Question: I'm writing a Windows app in C# which has to interact with a Mac app (written in Cocoa). This app encrypts files in AES with CBC (IV, a key, salt, HMAC). I don't know a lot about encryption but I think that's what it does. The Cocoa library we use is <URL>.
Now text files are decrypted correctly, but other files (for example, a PNG file), end up corrupted (the correct file on the right, and the corrupted on the left, using UTF8 encoding, you can see there's a lot of diamonds with ?s):

I believe this is due to the encoding of the file, but I tried UTF8, Default, Unicode, ASCII... and the output files are always corrupted with different file sizes, being ASCII and the default encoding (UTF16 I believe) the closest in size.
This is the RNCryptor modified code I used:
'''
public byte[] Decrypt (byte[] encryptedBase64, string password)
{
PayloadComponents components = this.unpackEncryptedBase64Data (encryptedBase64);
if (!this.hmacIsValid (components, password)) {
return null;
}
byte[] key = this.generateKey (components.salt, password);
byte[] plaintextBytes = new byte[0];
switch (this.aesMode) {
case AesMode.CTR:
// Yes, we are "encrypting" here. CTR uses the same code in both directions.
plaintextBytes = this.encryptAesCtrLittleEndianNoPadding(components.ciphertext, key, components.iv);
break;
case AesMode.CBC:
plaintextBytes = this.decryptAesCbcPkcs7(components.ciphertext, key, components.iv);
break;
}
return plaintextBytes;
}
private byte[] decryptAesCbcPkcs7 (byte[] encrypted, byte[] key, byte[] iv)
{
var aes = Aes.Create();
aes.Mode = CipherMode.CBC;
aes.Padding = PaddingMode.PKCS7;
var decryptor = aes.CreateDecryptor(key, iv);
string plaintext;
using (MemoryStream msDecrypt = new MemoryStream(encrypted))
{
using (CryptoStream csDecrypt = new CryptoStream(msDecrypt, decryptor, CryptoStreamMode.Read))
{
using (StreamReader srDecrypt = new StreamReader(csDecrypt))
{
plaintext = srDecrypt.ReadToEnd();
}
}
}
return Encoding.UTF8.GetBytes(plaintext);
}
private PayloadComponents unpackEncryptedBase64Data (byte[] encryptedBase64)
{
List<byte> binaryBytes = new List<byte>();
binaryBytes.AddRange (encryptedBase64);
PayloadComponents components;
int offset = 0;
components.schema = binaryBytes.GetRange(0, 1).ToArray();
offset++;
this.configureSettings ((Schema)binaryBytes [0]);
components.options = binaryBytes.GetRange (1, 1).ToArray();
offset++;
components.salt = binaryBytes.GetRange (offset, Cryptor.saltLength).ToArray();
offset += components.salt.Length;
components.hmacSalt = binaryBytes.GetRange(offset, Cryptor.saltLength).ToArray();
offset += components.hmacSalt.Length;
components.iv = binaryBytes.GetRange(offset, Cryptor.ivLength).ToArray();
offset += components.iv.Length;
components.headerLength = offset;
components.ciphertext = binaryBytes.GetRange (offset, binaryBytes.Count - Cryptor.hmac_length - components.headerLength).ToArray();
offset += components.ciphertext.Length;
components.hmac = binaryBytes.GetRange (offset, Cryptor.hmac_length).ToArray();
return components;
}
private bool hmacIsValid (PayloadComponents components, string password)
{
byte[] generatedHmac = this.generateHmac (components, password);
if (generatedHmac.Length != components.hmac.Length) {
return false;
}
for (int i = 0; i < components.hmac.Length; i++) {
if (generatedHmac[i] != components.hmac[i]) {
return false;
}
}
return true;
}
'''
And this is my code decrypting and writing the file:
'''
byte[] decryptedFile = this.decryptor.Decrypt(File.ReadAllBytes(filePath), password);
File.WriteAllBytes(filePath, decryptedFile);
'''
What can be wrong here? Thanks in advance.
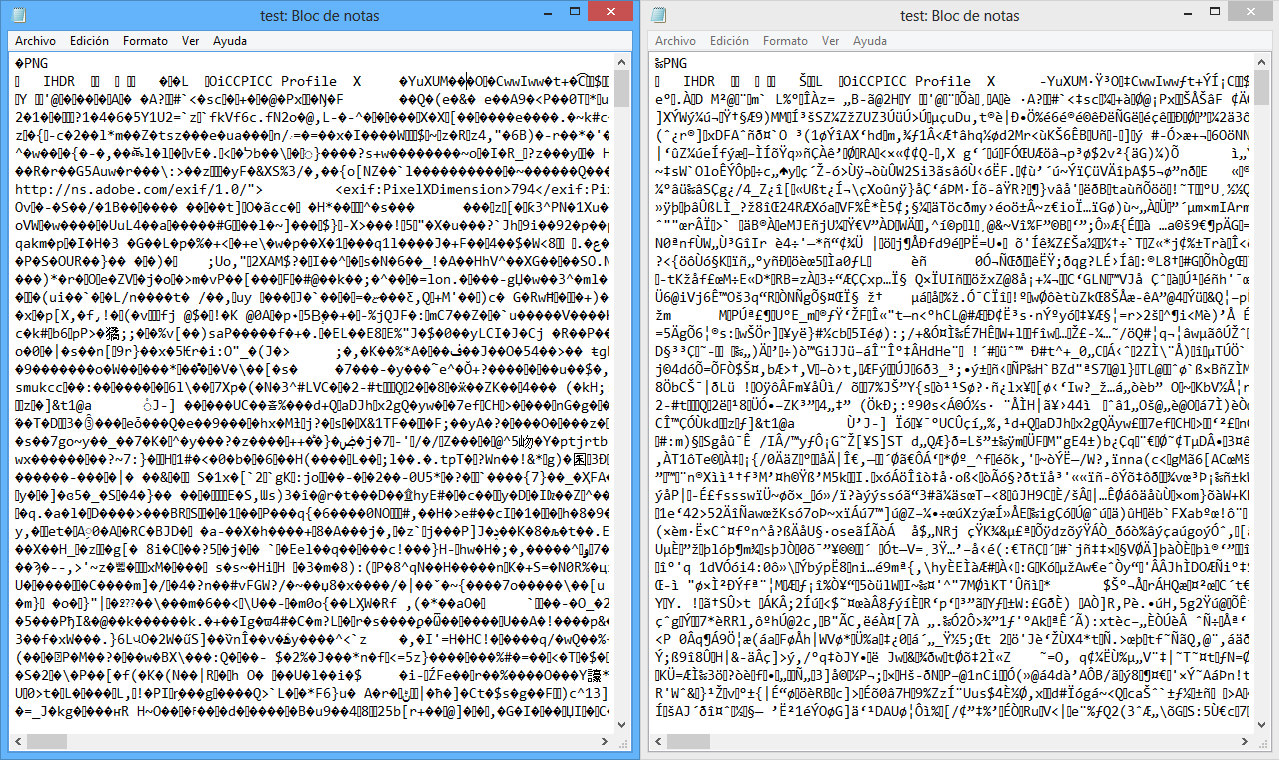
Answer: The problem is in your use of 'StreamReader' when decrypting. 'StreamReader' reads (UTF-8 here), arbitrary binary data. One solution would be to read the data into a 'MemoryStream', and use its 'ToArray()' method to get the resulting 'byte[]'.